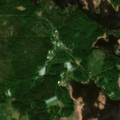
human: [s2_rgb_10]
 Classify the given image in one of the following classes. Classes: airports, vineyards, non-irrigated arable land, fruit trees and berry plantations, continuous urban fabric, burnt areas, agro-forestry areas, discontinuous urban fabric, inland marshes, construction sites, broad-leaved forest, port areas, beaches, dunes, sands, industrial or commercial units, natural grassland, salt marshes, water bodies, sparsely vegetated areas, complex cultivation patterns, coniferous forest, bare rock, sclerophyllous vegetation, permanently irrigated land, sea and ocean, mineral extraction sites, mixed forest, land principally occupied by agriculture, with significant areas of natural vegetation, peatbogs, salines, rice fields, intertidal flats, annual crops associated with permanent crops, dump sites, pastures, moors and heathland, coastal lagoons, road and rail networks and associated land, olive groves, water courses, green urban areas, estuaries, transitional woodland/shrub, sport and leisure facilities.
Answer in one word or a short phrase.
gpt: coniferous forest, mixed forest, transitional woodland/shrub, sea and ocean